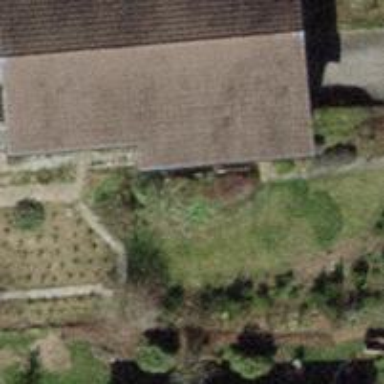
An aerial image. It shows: Gabled roof house.